Brain MRI, t1w sequence, axial 2D slice.
Patient: age 28, sex M, weight 78 kg, height 1.78 m
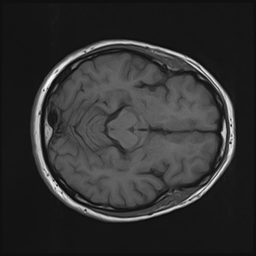